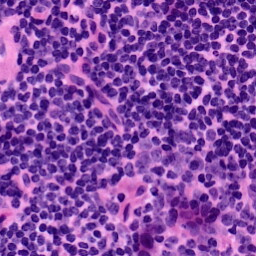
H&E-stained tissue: LymphNode